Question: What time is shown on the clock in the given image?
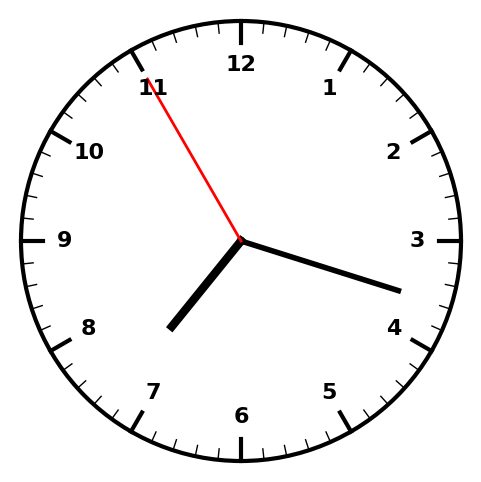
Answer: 07:17:55